Field crop: maize
Growth stage: 1
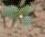
Species: datura